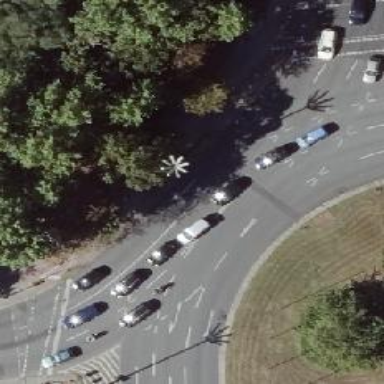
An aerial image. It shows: Secondary road with asphalt surface leading to circular junction.